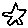
Label: star